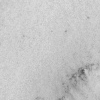
Atmospheric dust classification: not_dusty